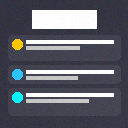
Screen state: on